Question: I have this weird problem where a yellow background-color appears when I hover a language link when the language submenu is open. It seems to be caused by the CSS rotation that I use to animate the menu when it opens.
This is visible only on non-retina screens.
Here is an image so you can see the problem:

And a link to see it in action: <URL>
I fount out that when I comment the CSS rotation that is needed for the unfold animation, it stops doing it. Removing the rotation is not an option though since I want that particular animation.
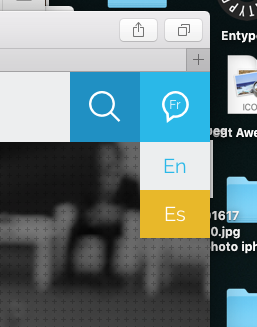
Answer: Alright I got it to stop doing that by adding a CSS rotation of 0 degree to my links. That's a weird fix, but it is one that works.